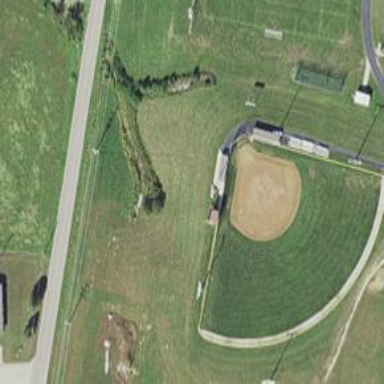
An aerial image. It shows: Baseball pitch for leisure land activities.